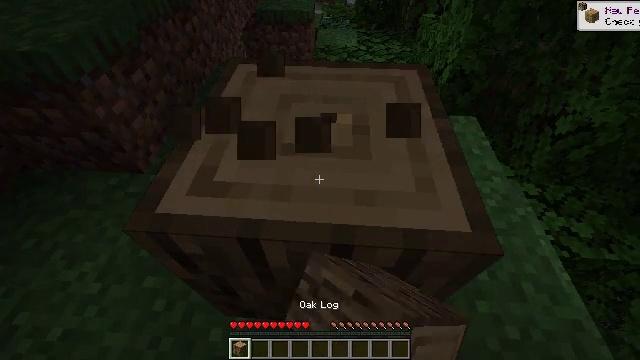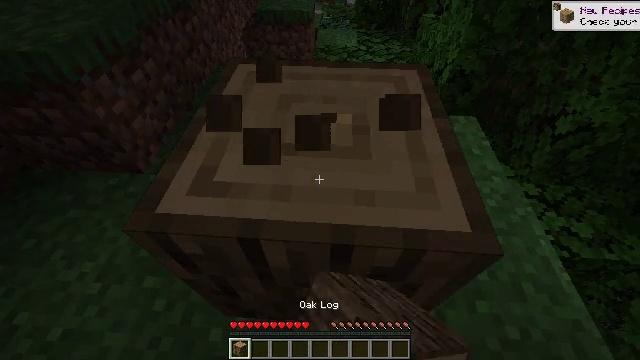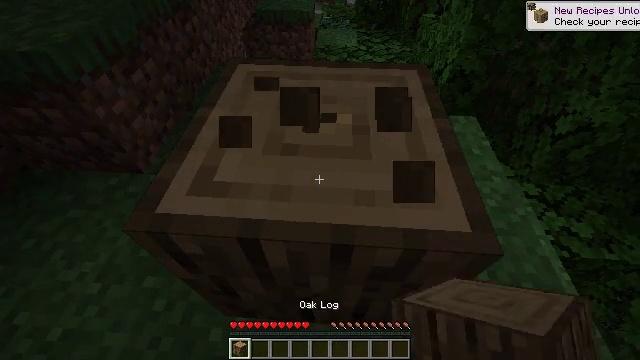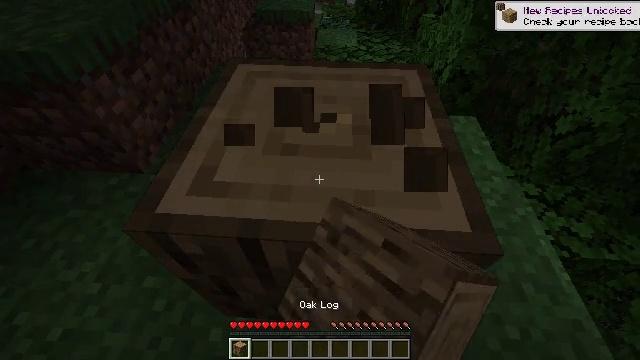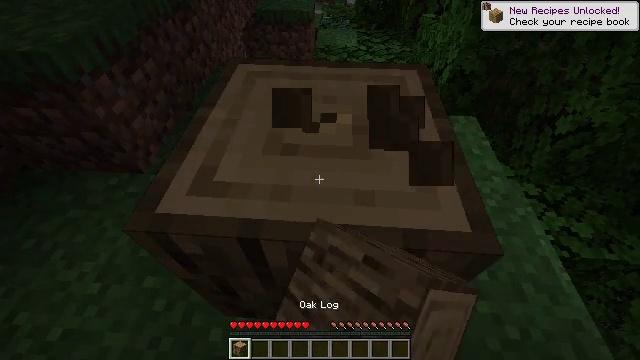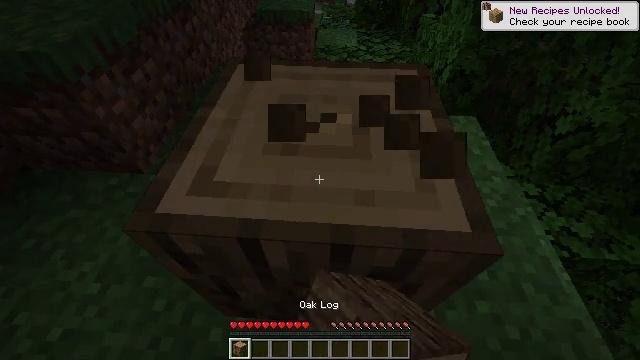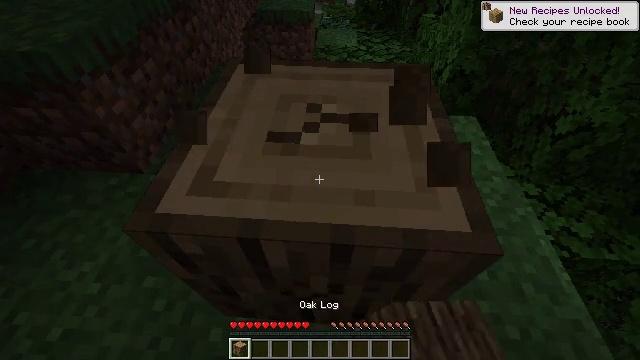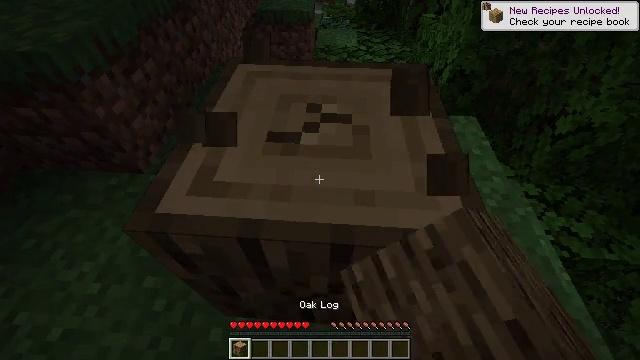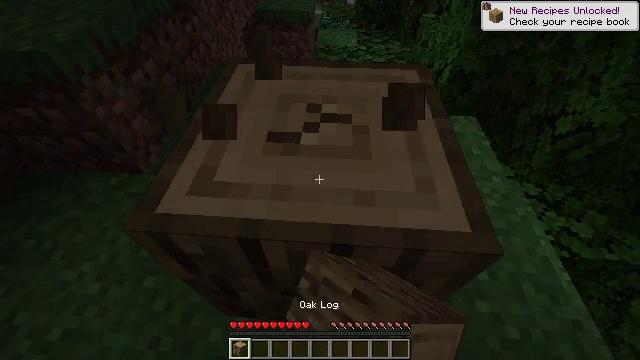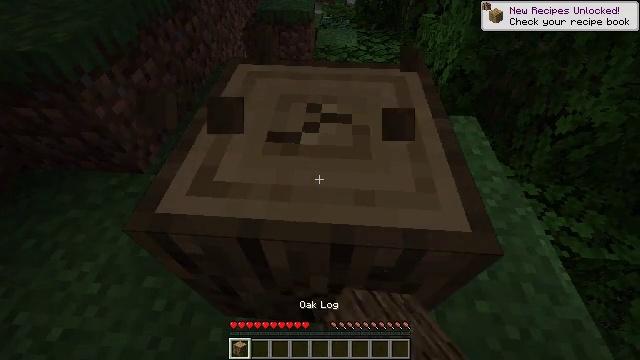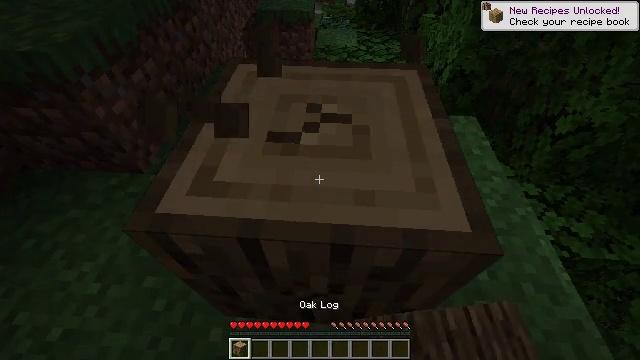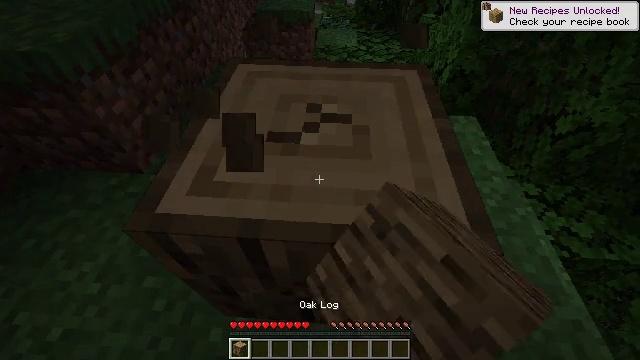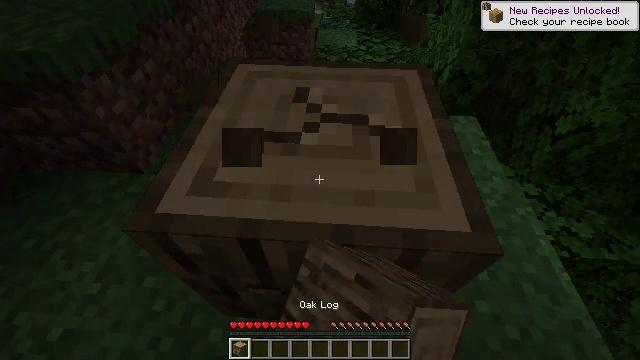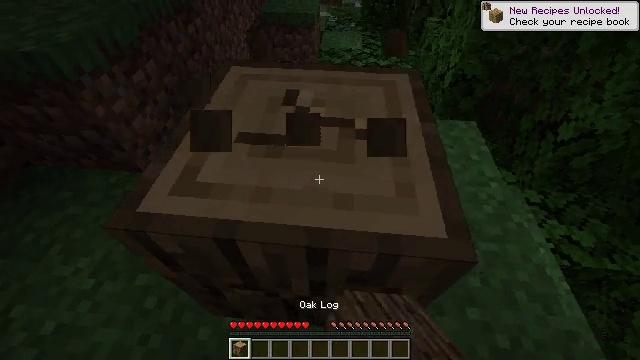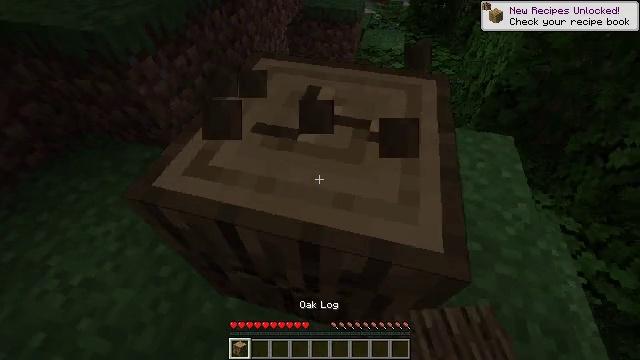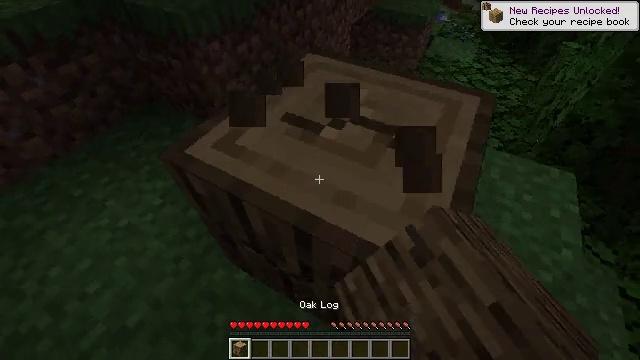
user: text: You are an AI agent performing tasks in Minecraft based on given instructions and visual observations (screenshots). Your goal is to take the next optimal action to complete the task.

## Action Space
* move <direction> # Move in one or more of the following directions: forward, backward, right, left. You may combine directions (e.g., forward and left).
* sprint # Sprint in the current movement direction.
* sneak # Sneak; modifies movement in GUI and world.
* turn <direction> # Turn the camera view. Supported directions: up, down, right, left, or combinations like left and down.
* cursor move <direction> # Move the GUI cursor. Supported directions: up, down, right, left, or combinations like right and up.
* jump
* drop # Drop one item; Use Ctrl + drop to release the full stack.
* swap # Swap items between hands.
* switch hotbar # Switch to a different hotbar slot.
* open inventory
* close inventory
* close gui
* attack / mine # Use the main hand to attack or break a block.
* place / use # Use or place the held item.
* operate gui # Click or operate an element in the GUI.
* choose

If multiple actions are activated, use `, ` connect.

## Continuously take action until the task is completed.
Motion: motion action
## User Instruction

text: Chop down the oak log.
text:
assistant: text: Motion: attack / mine
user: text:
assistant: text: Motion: attack / mine
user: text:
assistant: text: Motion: attack / mine
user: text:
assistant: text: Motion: attack / mine
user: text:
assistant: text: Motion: attack / mine
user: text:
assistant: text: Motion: attack / mine
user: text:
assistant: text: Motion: attack / mine
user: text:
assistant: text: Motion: attack / mine
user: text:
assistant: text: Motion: attack / mine
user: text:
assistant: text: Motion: attack / mine
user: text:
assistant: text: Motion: attack / mine
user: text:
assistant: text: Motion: attack / mine
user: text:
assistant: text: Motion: move right, turn left, attack / mine
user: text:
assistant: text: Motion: move right, turn left, attack / mine
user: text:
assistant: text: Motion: move right, turn left, attack / mine
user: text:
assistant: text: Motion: turn left, attack / mine
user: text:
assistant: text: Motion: turn left, attack / mine
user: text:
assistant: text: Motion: turn left, attack / mine
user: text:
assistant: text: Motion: turn left, attack / mine
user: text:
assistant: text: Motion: attack / mine
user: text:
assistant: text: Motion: attack / mine
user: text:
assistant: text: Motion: attack / mine
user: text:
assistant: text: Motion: attack / mine
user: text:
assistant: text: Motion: attack / mine
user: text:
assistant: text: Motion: attack / mine
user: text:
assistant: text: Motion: turn up, attack / mine
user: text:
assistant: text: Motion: turn right and up, attack / mine
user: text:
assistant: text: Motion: turn up, attack / mine
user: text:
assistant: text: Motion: turn up, attack / mine
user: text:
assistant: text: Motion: attack / mine